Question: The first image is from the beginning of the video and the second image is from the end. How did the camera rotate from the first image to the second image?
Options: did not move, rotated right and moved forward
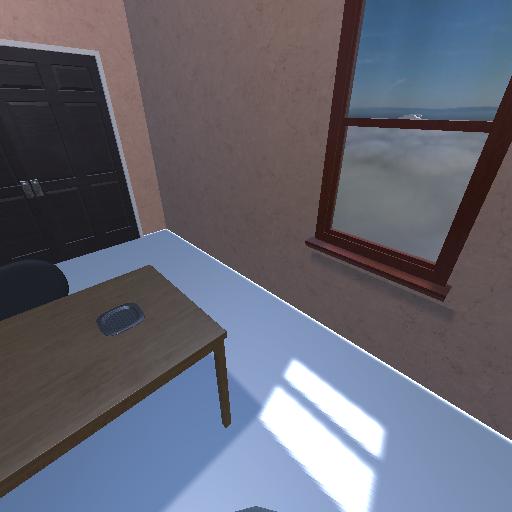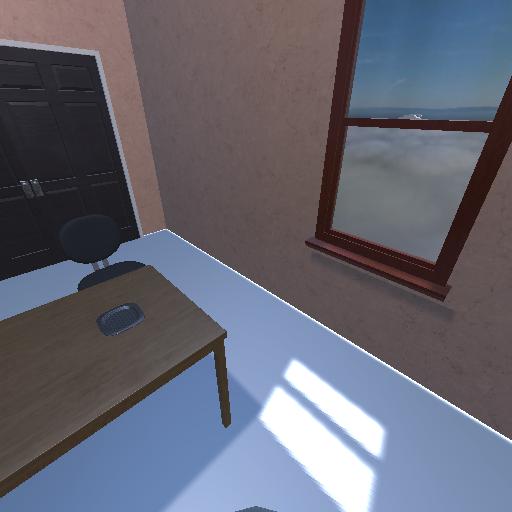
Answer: did not move